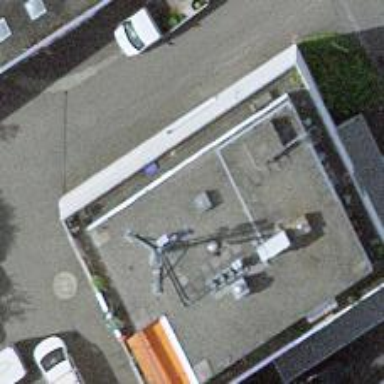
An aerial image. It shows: Car repair shop.